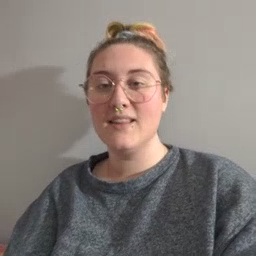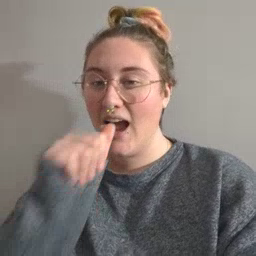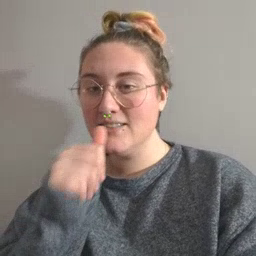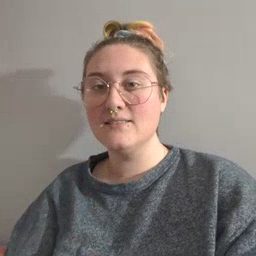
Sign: nuts